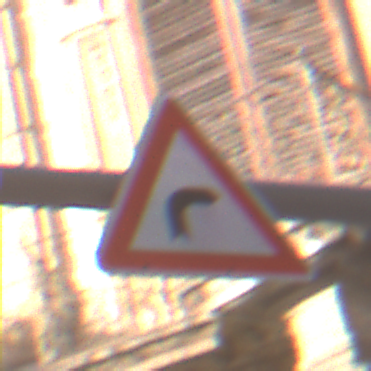
Verkehrszeichen: KurveRechts
Umgebung: Outdoor, Urban
Tageszeit: MorningAfternoon
Wetter: PartlyCloudy
Licht: Natural
Jahreszeit: NotSpecified
Kontrast: LowContrast